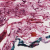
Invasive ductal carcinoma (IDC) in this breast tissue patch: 0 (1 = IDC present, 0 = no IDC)